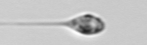
Label: Asterionellopsis_glacialis